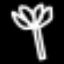
Label: palm tree